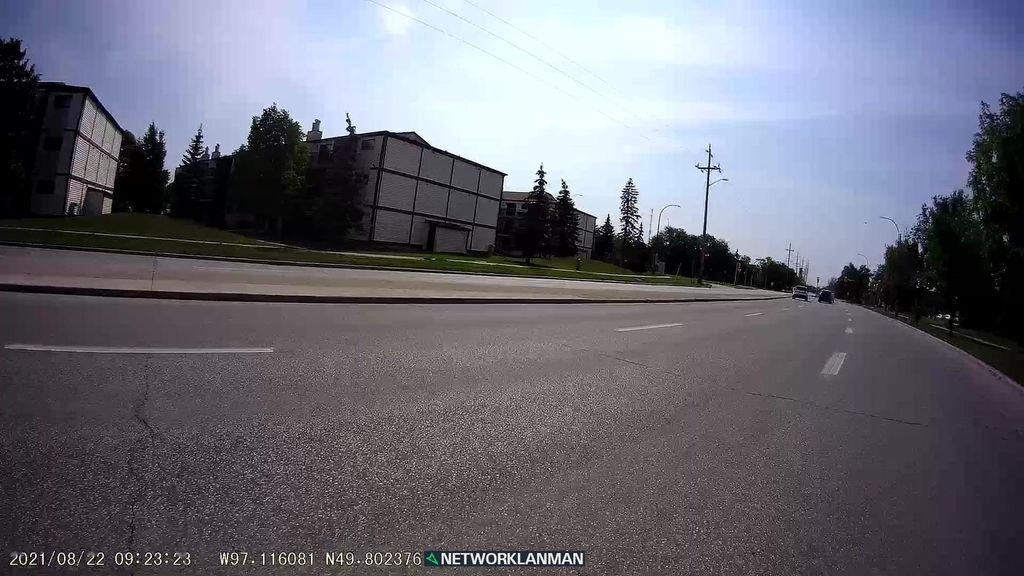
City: winnipeg